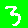
Digit: 3